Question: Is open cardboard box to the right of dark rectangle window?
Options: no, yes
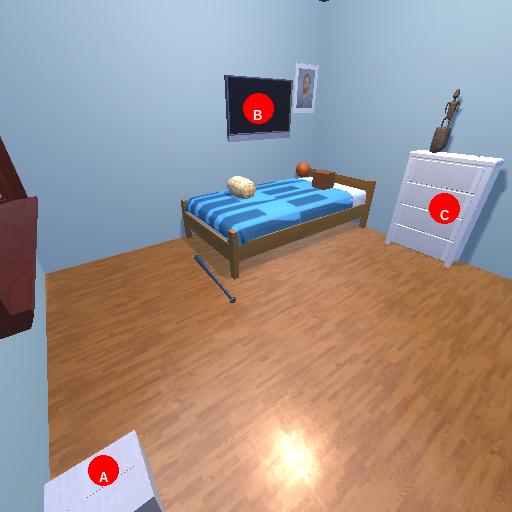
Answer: no